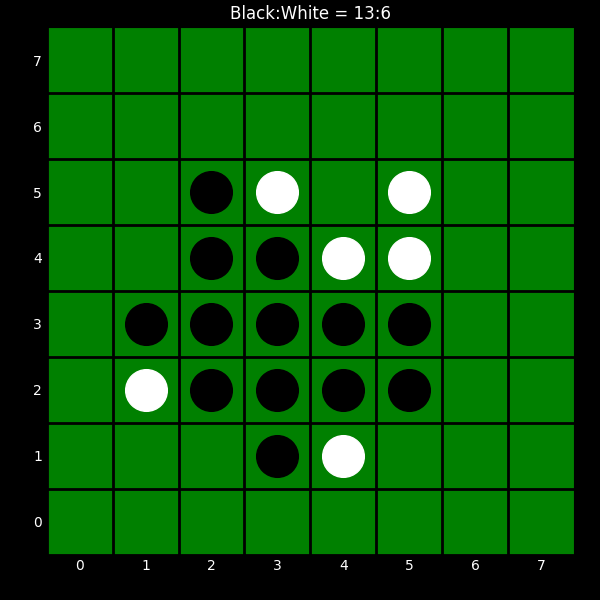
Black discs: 13
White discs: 6